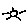
Label: sun